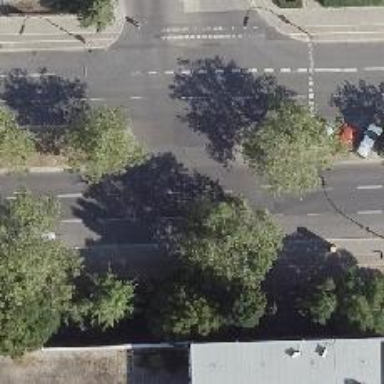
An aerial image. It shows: Secondary road with asphalt surface and cycle track on the right. It is dual carriageway with bus stop on the right for parking.